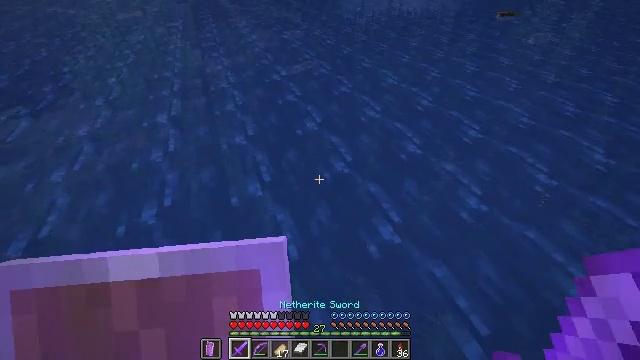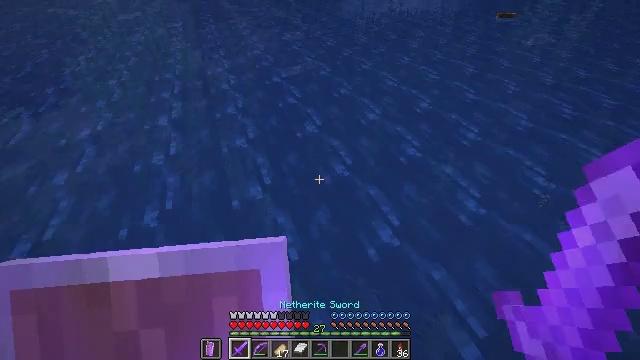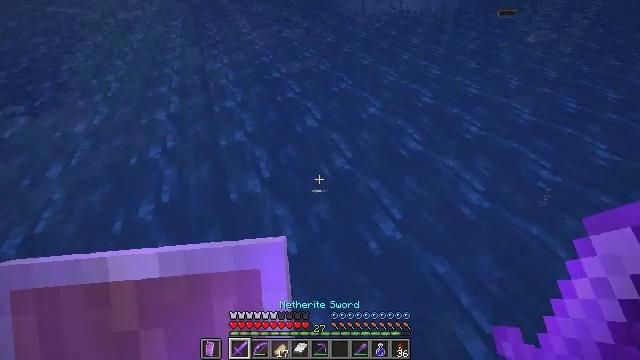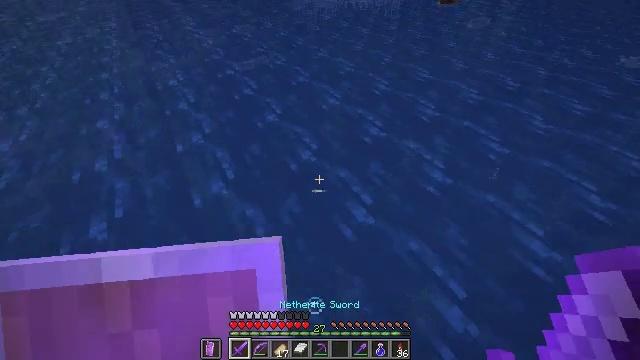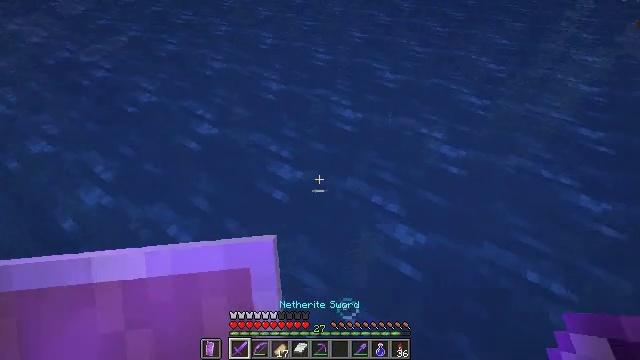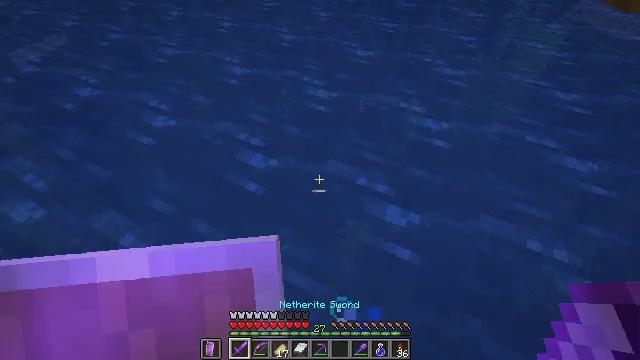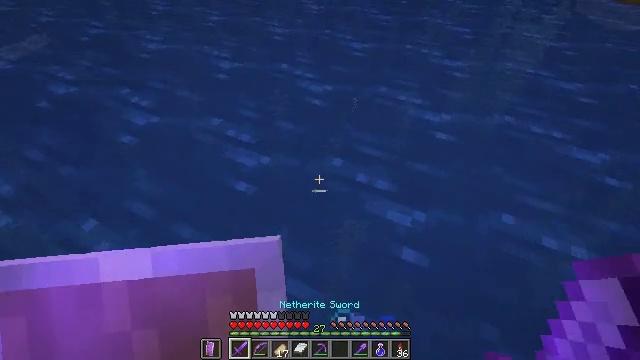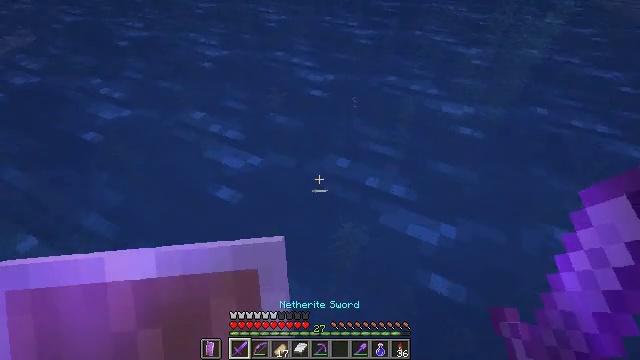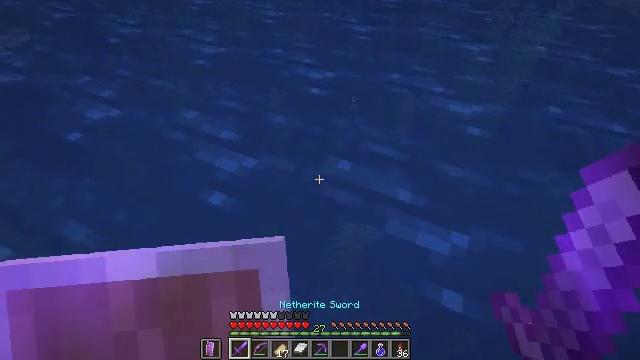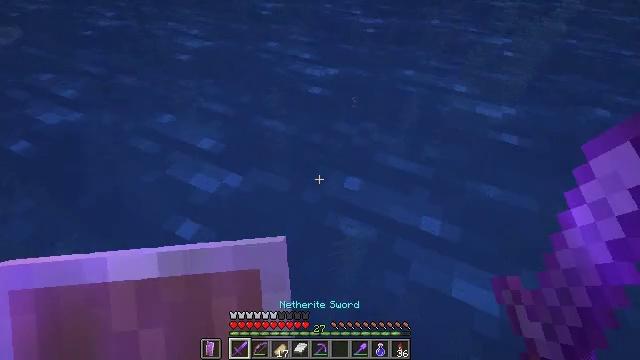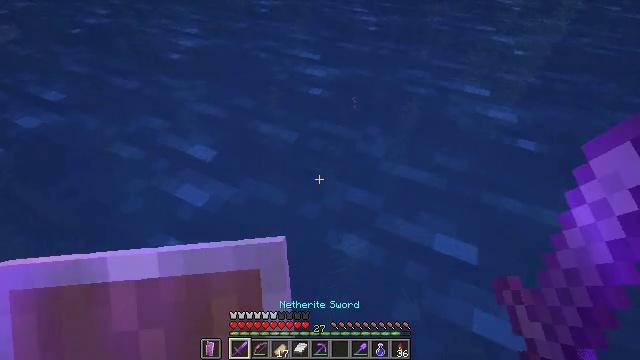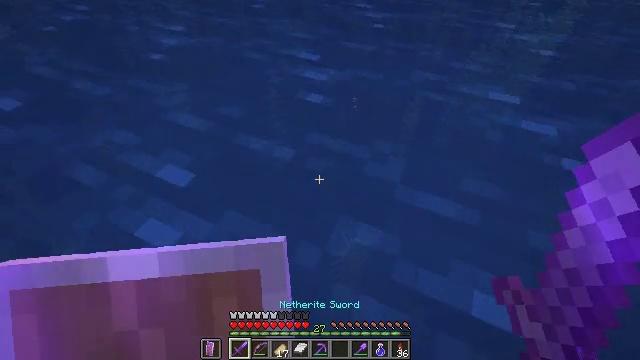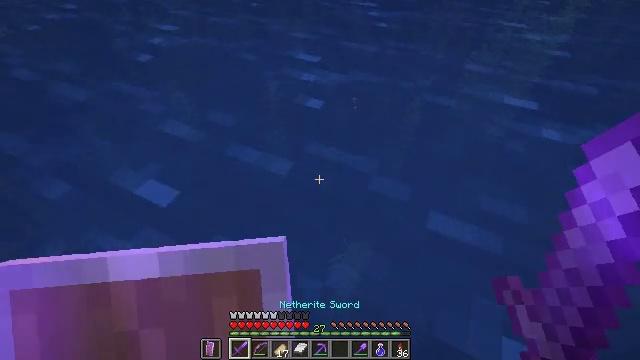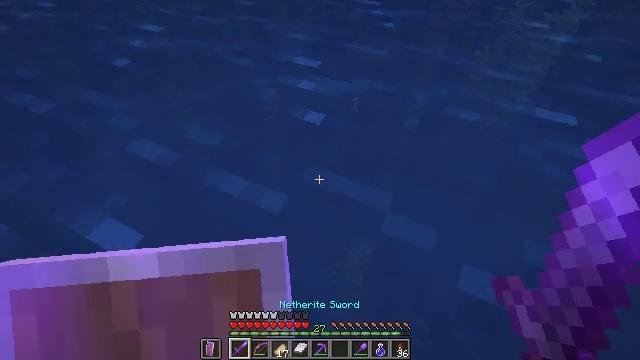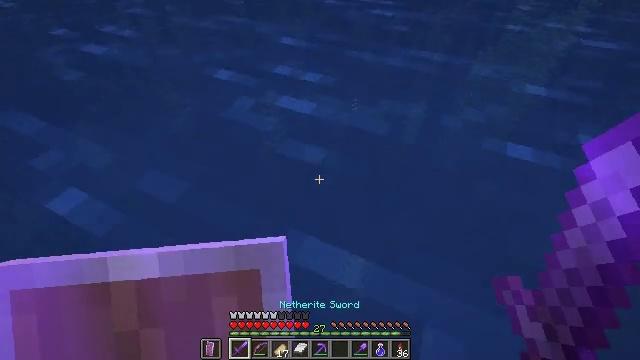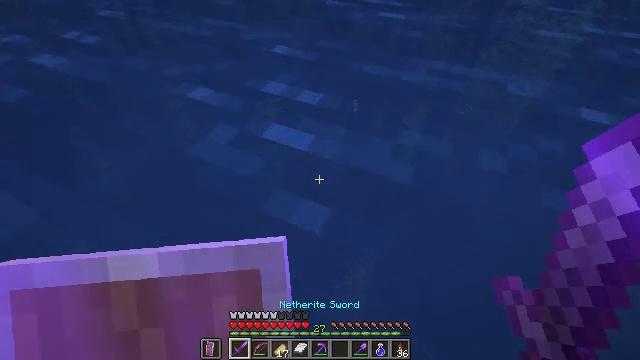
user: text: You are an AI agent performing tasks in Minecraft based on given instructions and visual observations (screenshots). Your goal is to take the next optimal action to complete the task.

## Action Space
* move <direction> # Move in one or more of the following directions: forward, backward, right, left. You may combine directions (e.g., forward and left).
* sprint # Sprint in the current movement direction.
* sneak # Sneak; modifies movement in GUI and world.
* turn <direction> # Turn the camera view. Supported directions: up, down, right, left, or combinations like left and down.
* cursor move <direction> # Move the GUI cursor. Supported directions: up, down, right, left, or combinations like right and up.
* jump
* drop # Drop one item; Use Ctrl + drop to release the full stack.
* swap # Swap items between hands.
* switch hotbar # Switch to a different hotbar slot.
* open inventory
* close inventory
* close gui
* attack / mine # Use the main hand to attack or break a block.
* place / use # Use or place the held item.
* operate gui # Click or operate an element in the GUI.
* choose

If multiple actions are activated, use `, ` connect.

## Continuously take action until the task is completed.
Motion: motion action
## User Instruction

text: Mine the polished granite block.
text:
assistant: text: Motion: jump
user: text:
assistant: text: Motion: jump
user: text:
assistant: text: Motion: move forward, turn right, jump
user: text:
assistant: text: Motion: move forward, turn right and down, jump
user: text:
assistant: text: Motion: move forward, turn right and down
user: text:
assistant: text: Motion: move forward, turn right
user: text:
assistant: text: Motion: move forward
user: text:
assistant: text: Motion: move forward, sprint
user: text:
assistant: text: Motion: move forward, sprint
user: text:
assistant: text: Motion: move forward, sprint
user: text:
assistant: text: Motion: move forward, sprint
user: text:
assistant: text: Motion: move forward, sprint
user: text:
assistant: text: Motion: move forward, sprint
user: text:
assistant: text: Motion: move forward, sprint
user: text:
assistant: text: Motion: move forward, sprint
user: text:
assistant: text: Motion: move forward, sprint
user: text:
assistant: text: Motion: move forward, sprint
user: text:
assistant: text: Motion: move forward, sprint
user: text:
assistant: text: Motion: move forward, sprint
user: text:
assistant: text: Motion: move forward, sprint
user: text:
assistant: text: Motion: move forward, sprint
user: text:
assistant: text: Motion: move forward, sprint
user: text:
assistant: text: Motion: move forward, sprint
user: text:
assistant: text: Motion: move forward, sprint
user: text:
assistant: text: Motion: move forward, sprint
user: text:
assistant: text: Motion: move forward, sprint
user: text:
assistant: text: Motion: move forward, sprint
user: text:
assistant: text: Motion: move forward, sprint
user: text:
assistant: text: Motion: move forward, sprint
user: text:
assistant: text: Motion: move forward, sprint